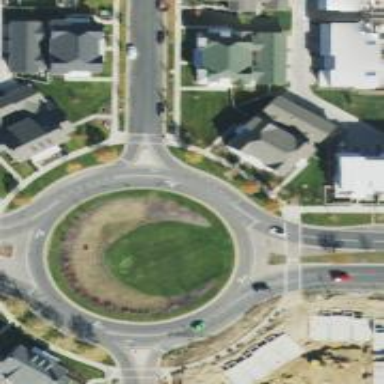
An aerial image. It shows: Primary highway with asphalt surface leading to roundabout.